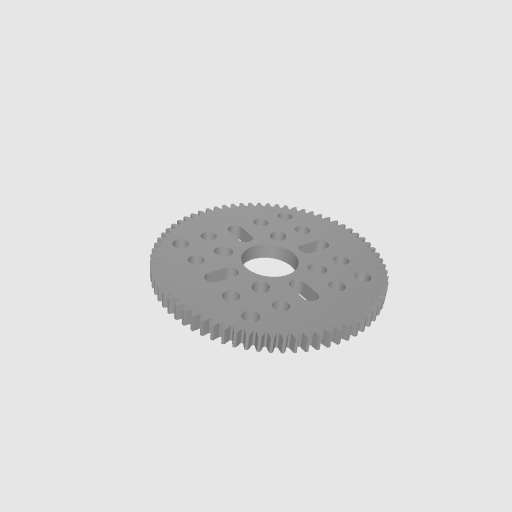
Part: HubMountAcetalGear70T